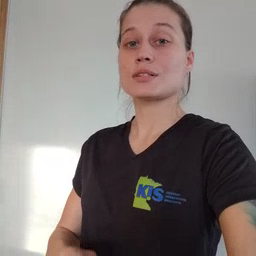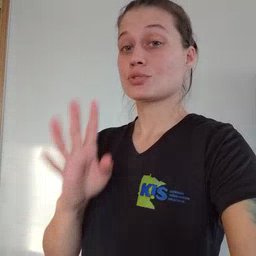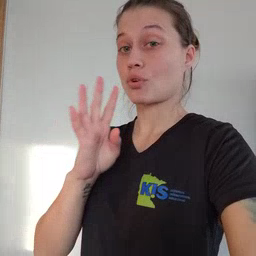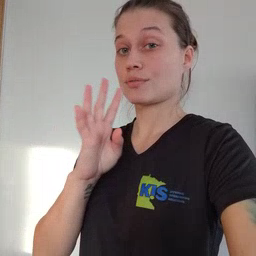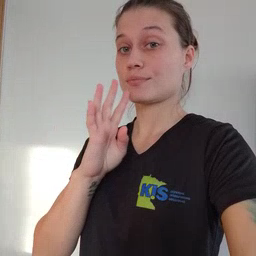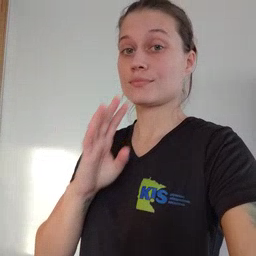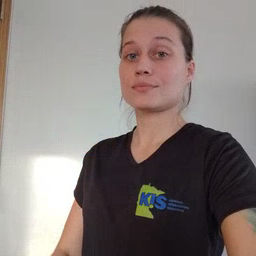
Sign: talk